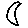
Label: moon